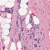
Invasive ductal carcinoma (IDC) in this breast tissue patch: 1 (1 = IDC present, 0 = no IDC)